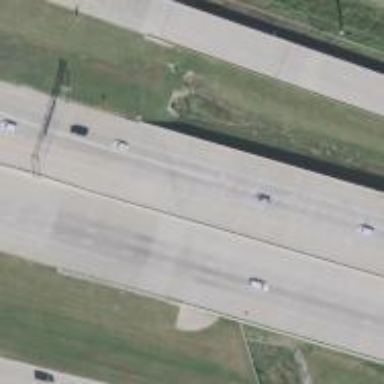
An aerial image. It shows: Motorway bridge.